RGB frame:
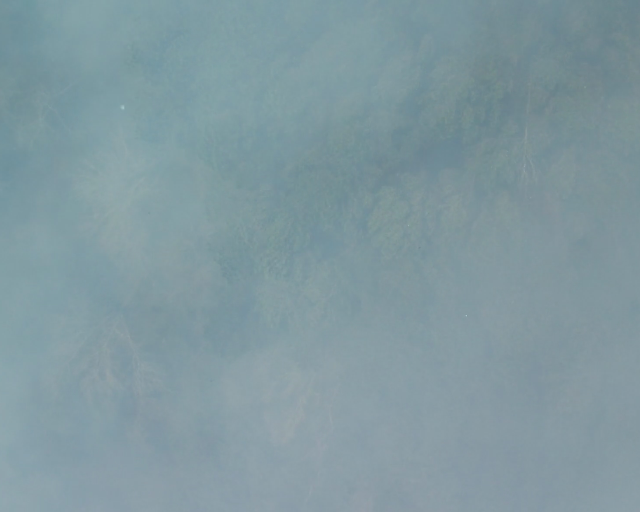
Thermal frame:
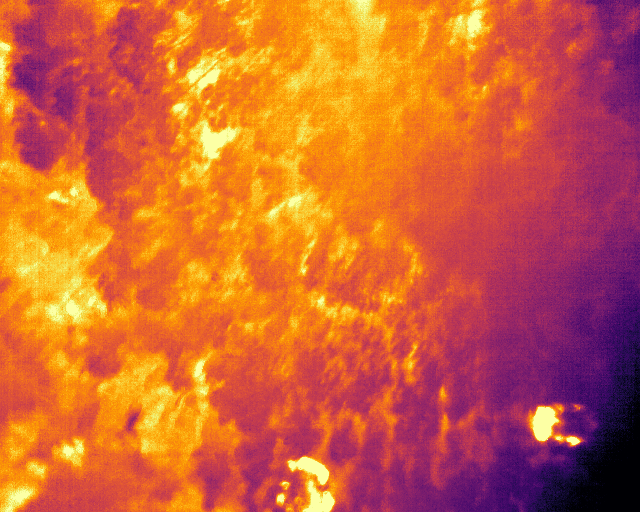
Captured: 2026-02-26 02:30:57
Pixels at or above 80 °C: 0 (fraction of frame: 0)